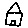
Label: house